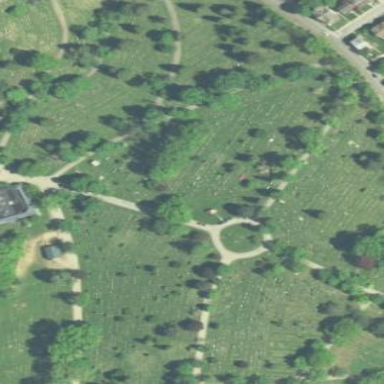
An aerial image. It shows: Cemetery.